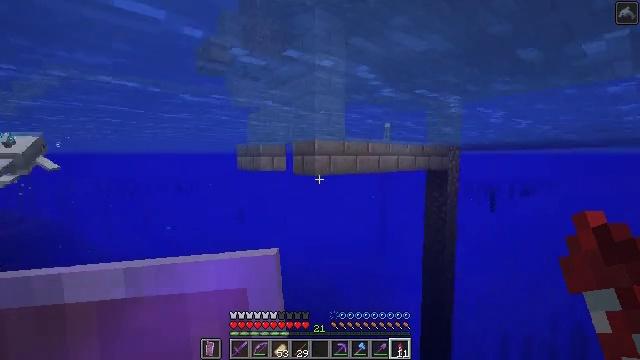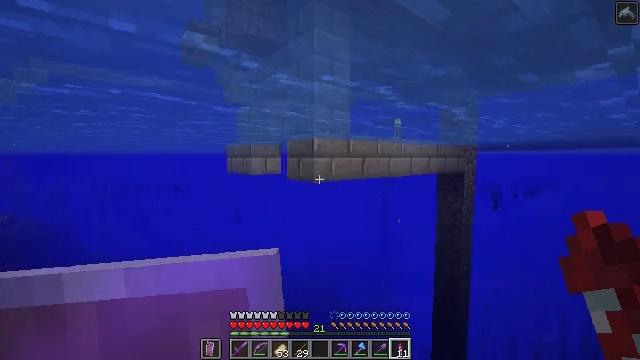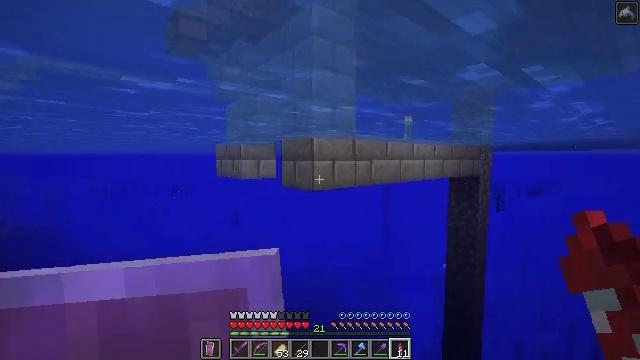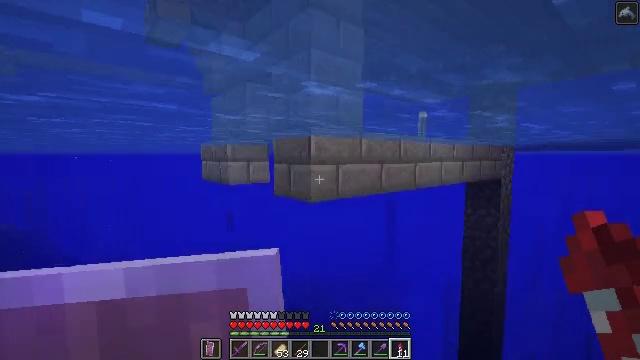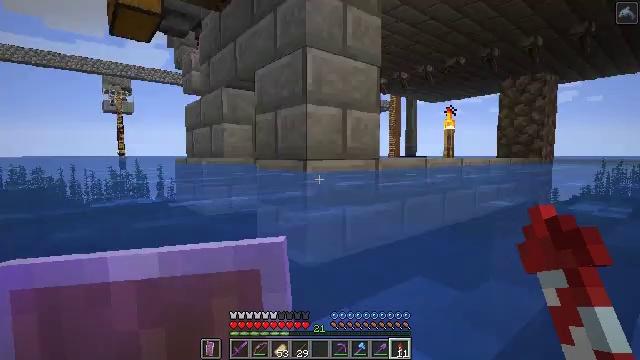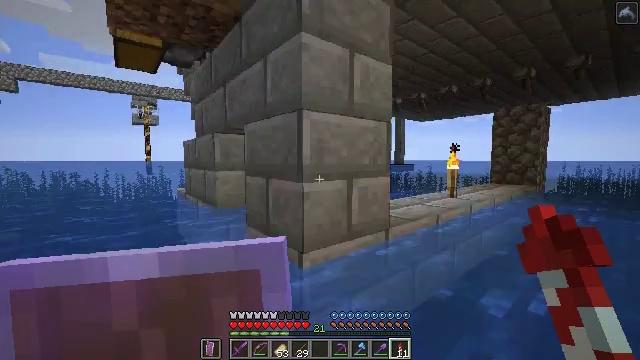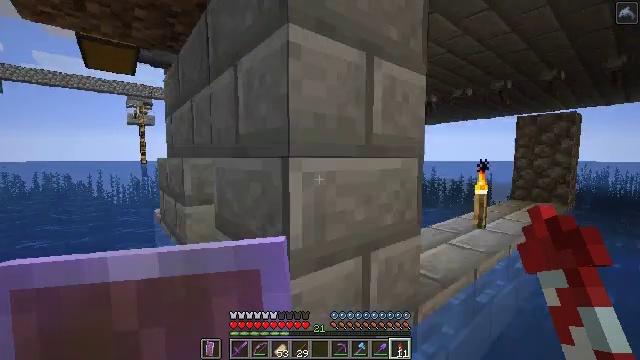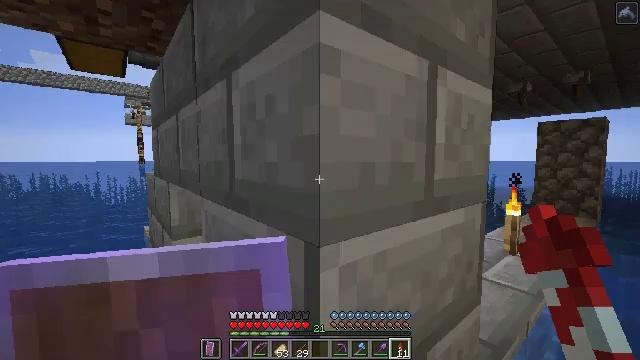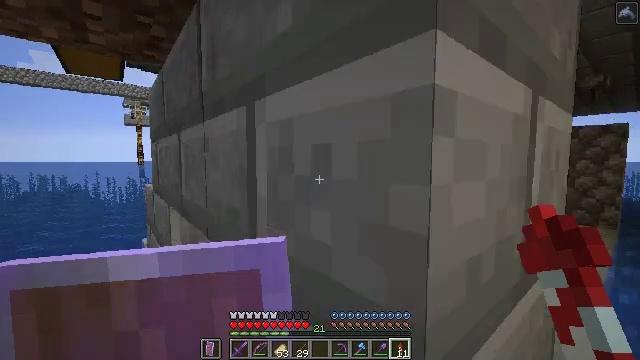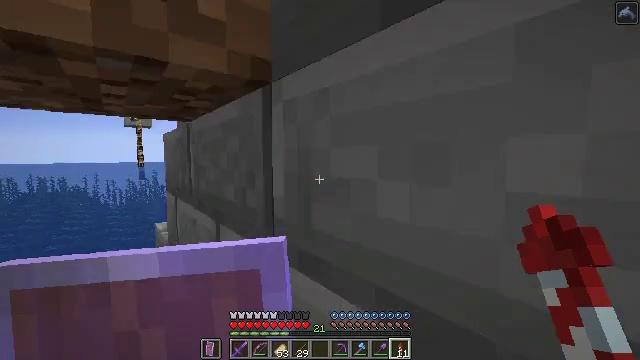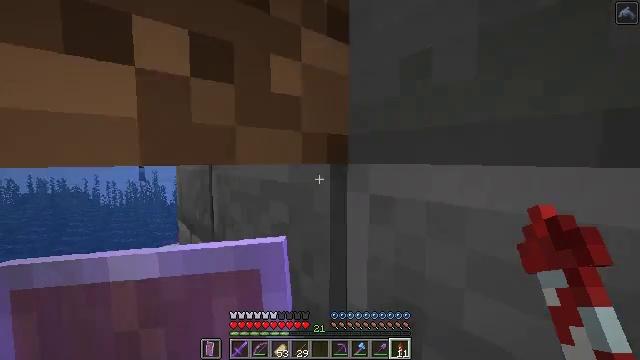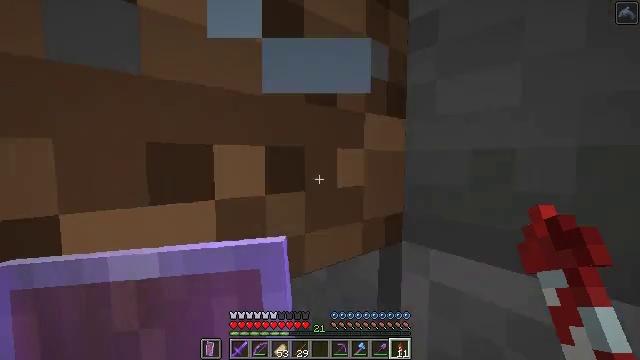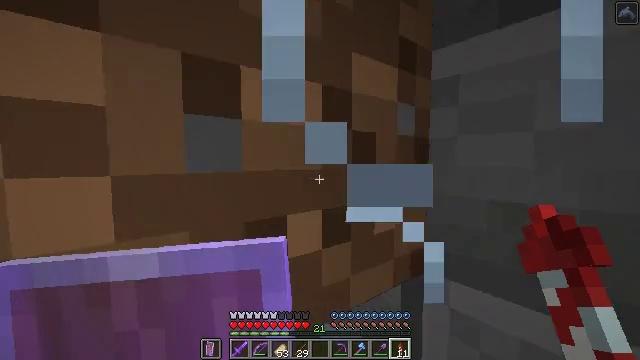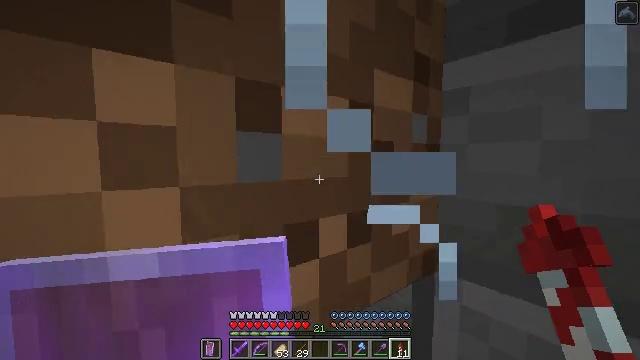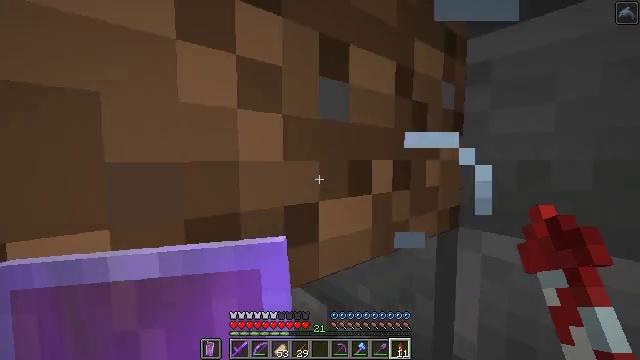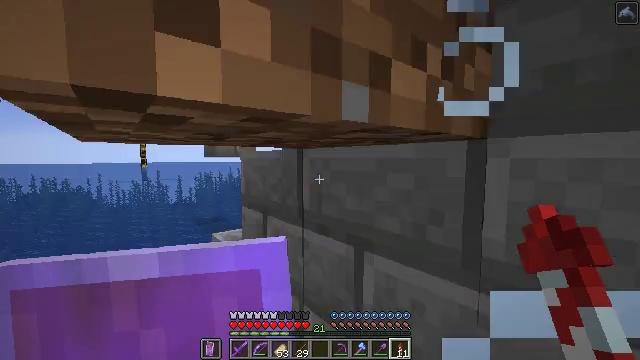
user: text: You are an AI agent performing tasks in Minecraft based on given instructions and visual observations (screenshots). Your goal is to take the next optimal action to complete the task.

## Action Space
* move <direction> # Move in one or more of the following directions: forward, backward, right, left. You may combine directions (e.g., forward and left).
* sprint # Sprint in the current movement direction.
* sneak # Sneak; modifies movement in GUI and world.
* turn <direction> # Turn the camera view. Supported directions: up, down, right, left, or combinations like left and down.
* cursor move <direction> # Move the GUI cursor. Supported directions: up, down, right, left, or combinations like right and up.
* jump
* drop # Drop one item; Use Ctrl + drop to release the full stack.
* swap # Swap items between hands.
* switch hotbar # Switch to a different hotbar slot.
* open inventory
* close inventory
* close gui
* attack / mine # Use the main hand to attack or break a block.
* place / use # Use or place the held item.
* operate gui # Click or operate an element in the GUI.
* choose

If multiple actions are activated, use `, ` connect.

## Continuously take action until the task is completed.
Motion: motion action
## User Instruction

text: Remove wheat seeds from the inventory.
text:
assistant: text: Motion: move forward, sprint, jump
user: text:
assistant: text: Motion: sprint, jump
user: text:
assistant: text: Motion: sprint, jump
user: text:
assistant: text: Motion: move back, jump
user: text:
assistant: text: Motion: move back, jump
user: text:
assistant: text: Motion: move back, jump
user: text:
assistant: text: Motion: move back, jump
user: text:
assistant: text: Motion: move back, jump
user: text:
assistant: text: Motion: move back, jump
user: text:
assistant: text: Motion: move back and move left, jump
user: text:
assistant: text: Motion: move back and move left, jump
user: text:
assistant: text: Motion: move back and move left
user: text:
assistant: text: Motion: move back and move left
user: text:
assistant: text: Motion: move back and move left
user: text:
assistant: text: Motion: move left
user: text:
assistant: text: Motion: move left
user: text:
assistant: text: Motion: move left
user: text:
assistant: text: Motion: move left
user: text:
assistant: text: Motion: move left
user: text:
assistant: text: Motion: move left
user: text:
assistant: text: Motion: move left
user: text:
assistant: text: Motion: no_op
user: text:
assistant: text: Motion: no_op
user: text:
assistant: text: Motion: move forward
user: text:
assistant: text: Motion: move forward
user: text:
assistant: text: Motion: move forward
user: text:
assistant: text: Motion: move forward
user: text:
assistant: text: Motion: move forward, jump
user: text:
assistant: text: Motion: move forward and move left, turn right and up, jump
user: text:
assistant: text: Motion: move forward and move left, turn right and up, jump